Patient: sex M, age 80
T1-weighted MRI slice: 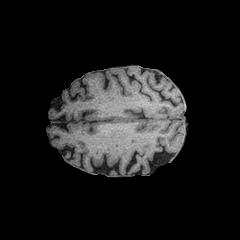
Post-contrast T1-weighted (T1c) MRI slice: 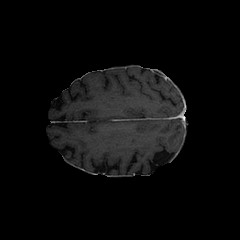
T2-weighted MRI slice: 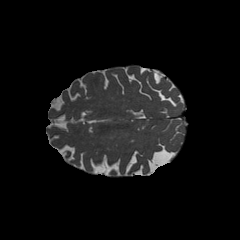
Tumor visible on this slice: no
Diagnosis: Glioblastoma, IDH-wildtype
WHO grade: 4